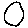
Label: circle